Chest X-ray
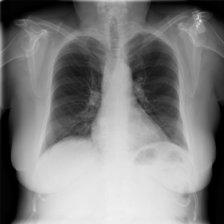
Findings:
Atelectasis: negative
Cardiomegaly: negative
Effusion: negative
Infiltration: negative
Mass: negative
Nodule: negative
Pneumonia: negative
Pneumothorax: negative
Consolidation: negative
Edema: negative
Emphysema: negative
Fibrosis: negative
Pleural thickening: negative
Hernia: negative